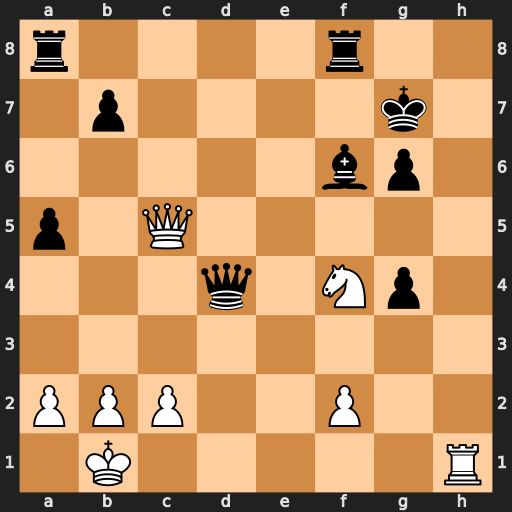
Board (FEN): r4r2/1p4k1/5bp1/p1Q5/3q1Np1/8/PPP2P2/1K5R
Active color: w
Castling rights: -
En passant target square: -
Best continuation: Ne6+ Kg8 Nxd4